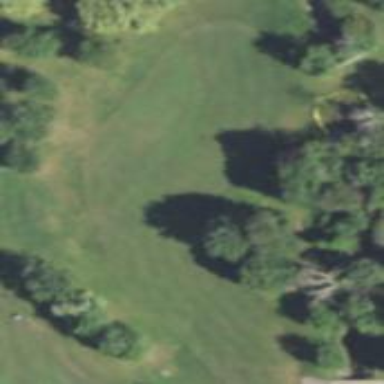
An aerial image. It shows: Grassy area designated as golf fairway.